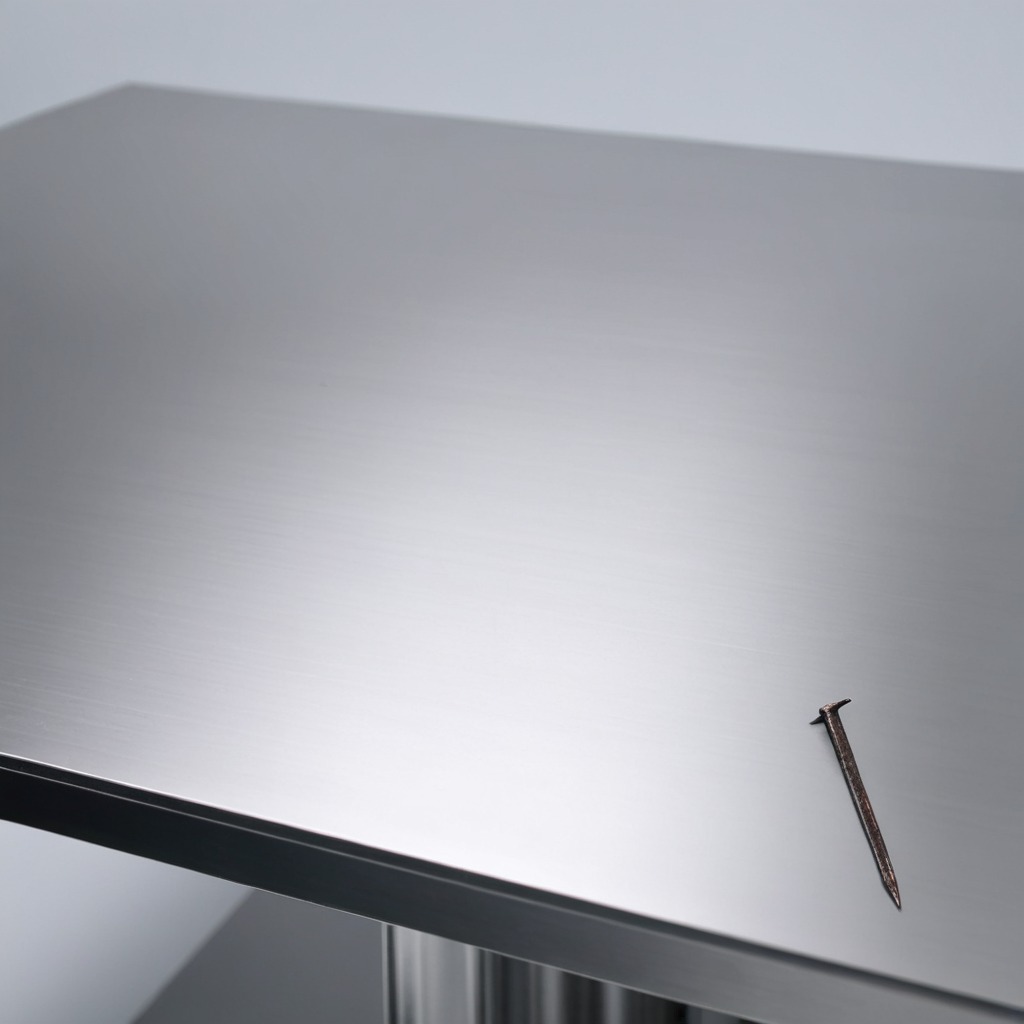
An iron nail is lying on the stainless steel table in a high-end prototyping lab.